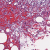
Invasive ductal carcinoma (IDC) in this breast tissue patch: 0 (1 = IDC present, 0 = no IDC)